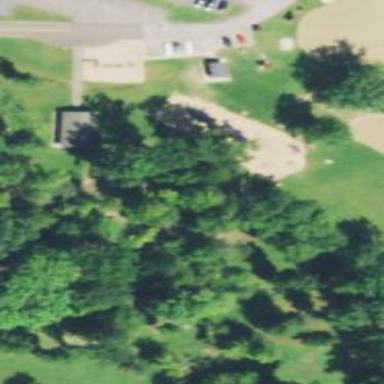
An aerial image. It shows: Disc golf basket.